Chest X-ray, PA view. Patient: 75 years old, sex M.
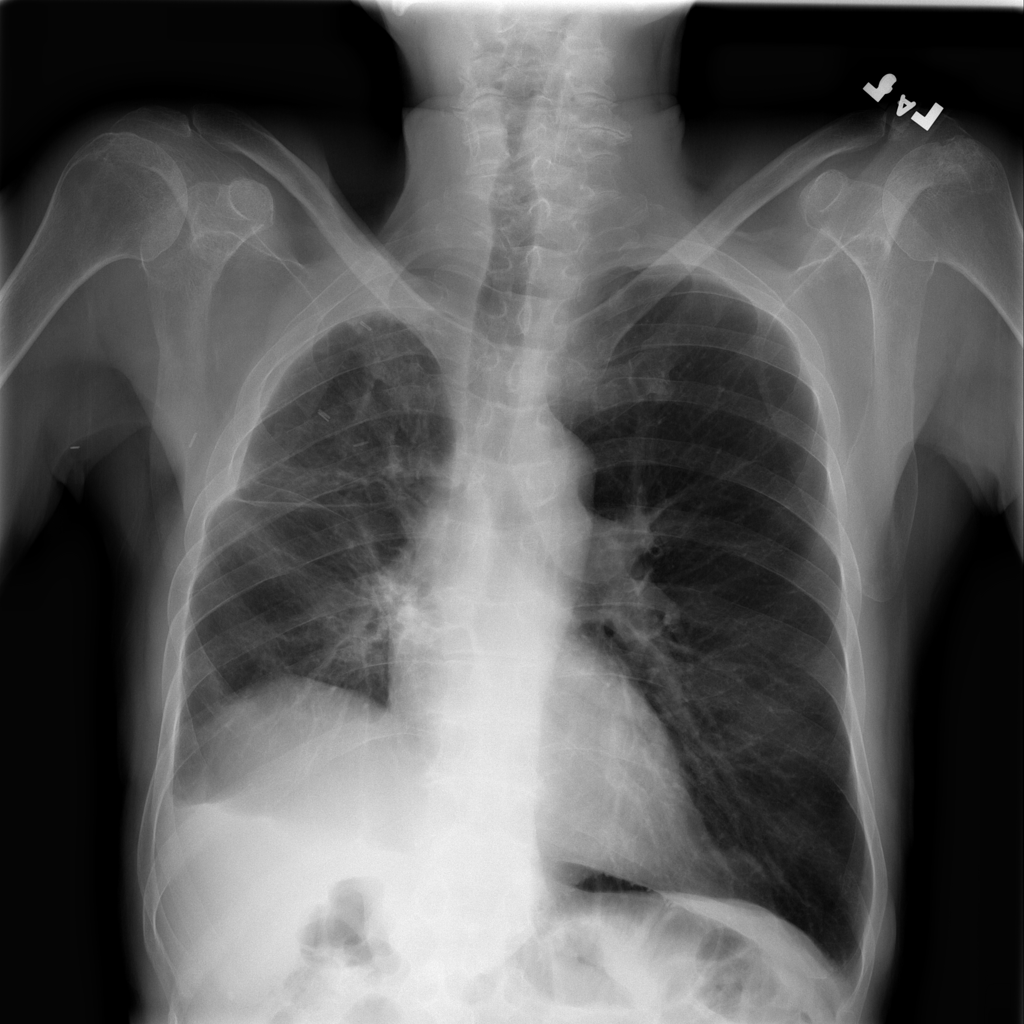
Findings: Infiltration, Pleural_Thickening